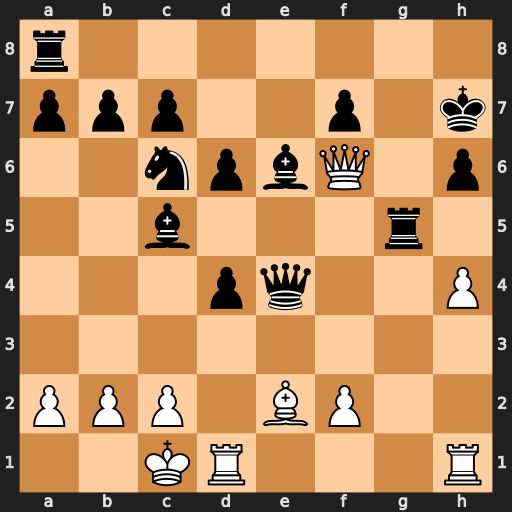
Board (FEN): r7/ppp2p1k/2npbQ1p/2b3r1/3pq2P/8/PPP1BP2/2KR3R
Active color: w
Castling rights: -
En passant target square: -
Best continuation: hxg5 Qf4+ Qxf4